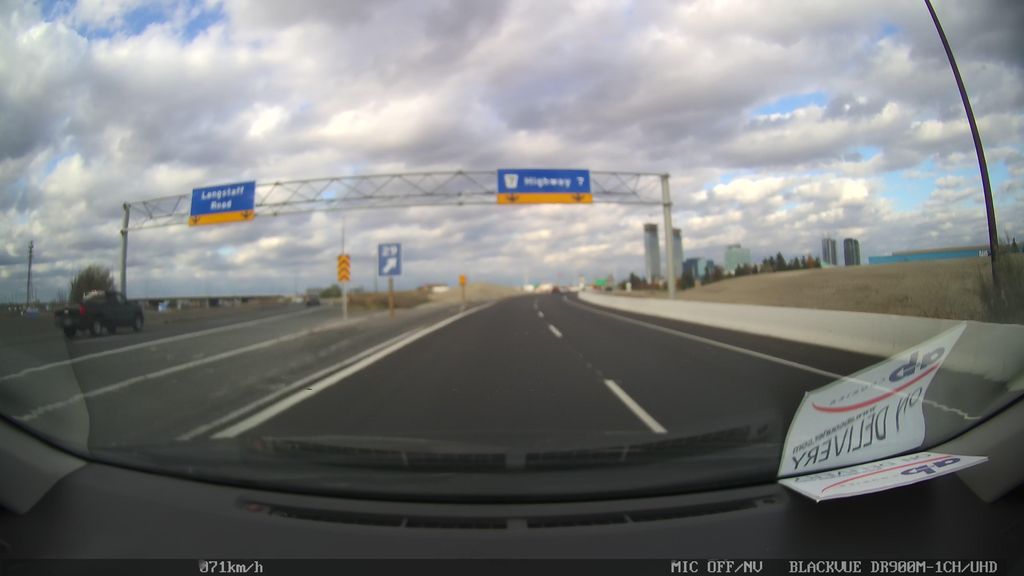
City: toronto